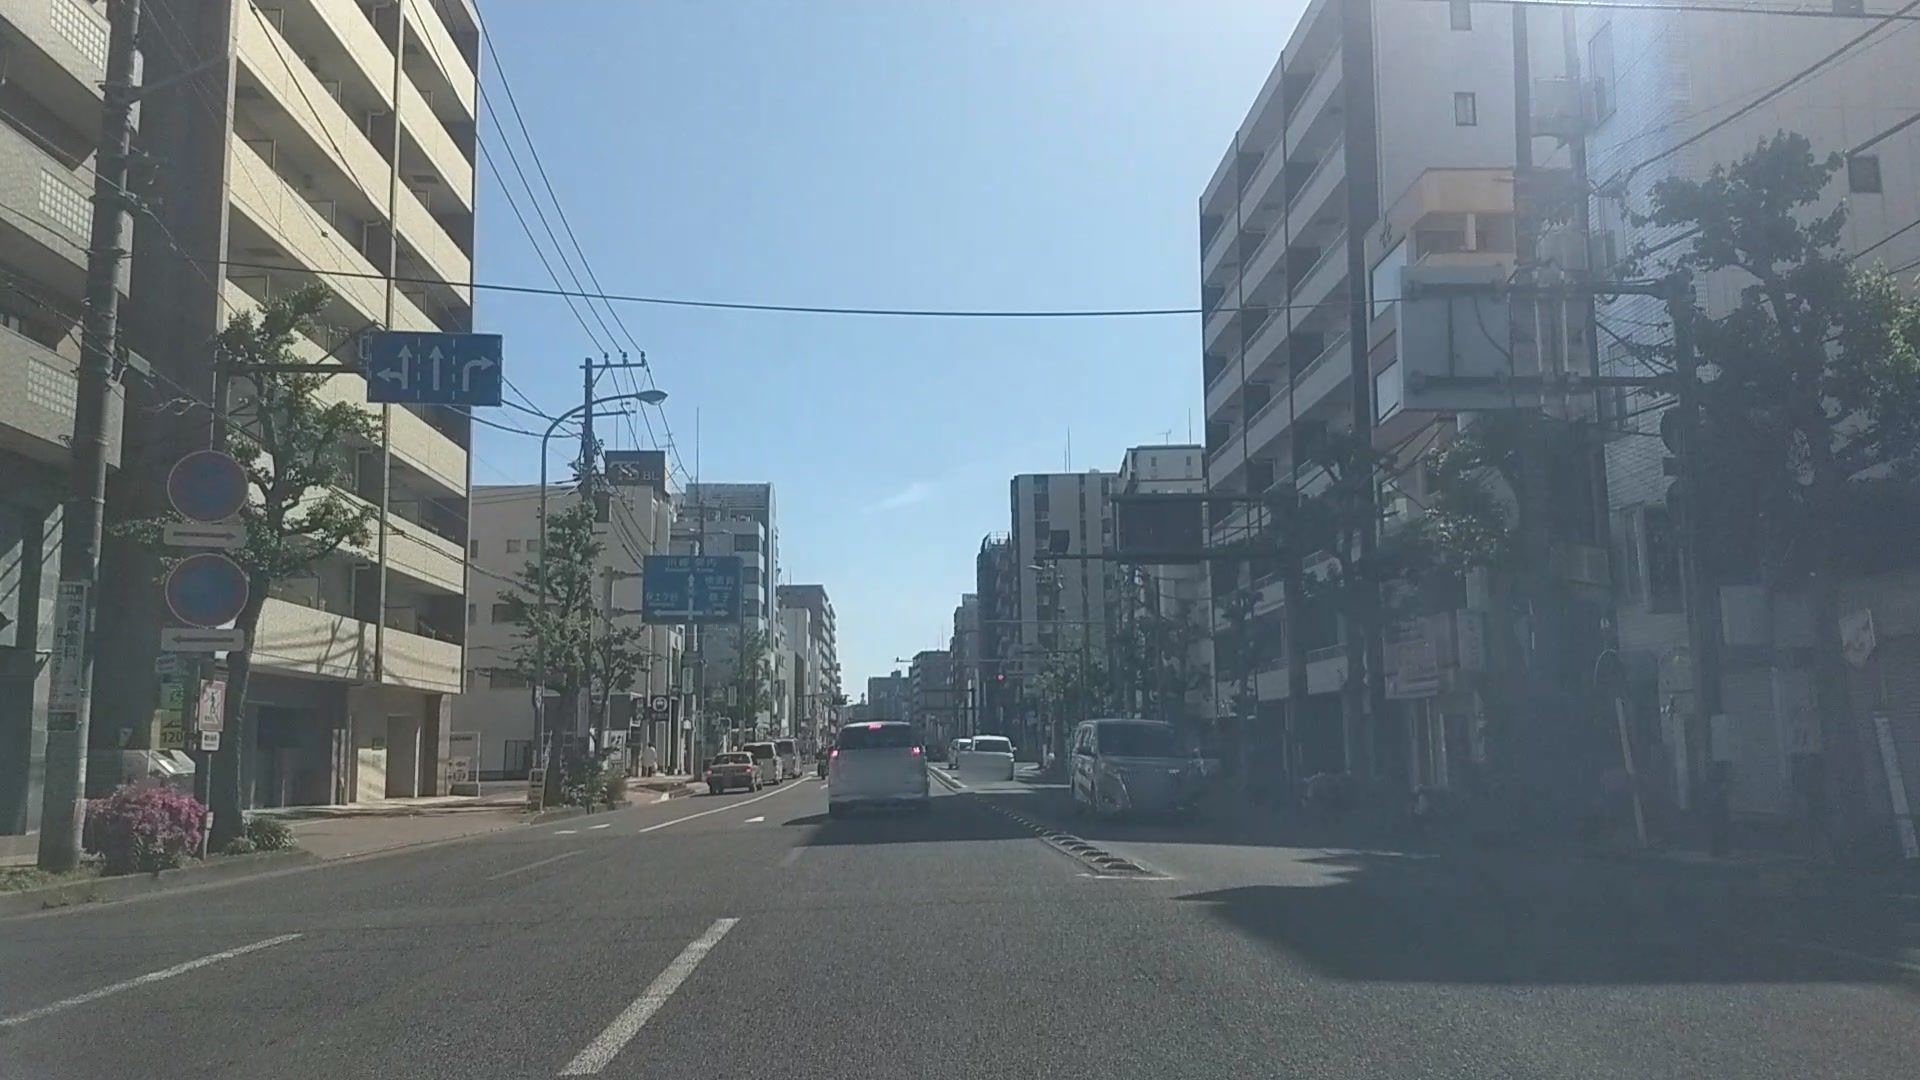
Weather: clear
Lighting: day
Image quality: good
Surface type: driving surface
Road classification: primary
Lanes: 2.0
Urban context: urban centre
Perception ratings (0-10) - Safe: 5.48, Lively: 7.35, Beautiful: 5.2, Boring: 4.24, Depressing: 5.02, Wealthy: 5.12